Question: I have a SQL Server database and I need to manually do an update query. There for no solutions using any programming language can be used.(stored procedures can be used)
I have 4 tables affected (/used) in the query.
- - - -
I need to update the field [Orders].[OrderStatusID] which is a foreign key to [Statuses]. (So actually changing the state of the order. The table [StatusHistoryForOrder] is a linking table to [StatusHistory] and only contains 2 colums.
- -
Don't say that this is not logically cause I already know that. The company who designed the database is a complete retarded company but the database is now too large to set things straight and there is neither the time or money to do it.
The [StatusHistory] table has multiple columns:
- - - -
The [StatusHistory].[OrderStatusId] is also a foreign key to [Statuses].
In the update query I need to update the status of the order to status 16. But only on rows that now have status 1 and are older then 60 days. I know I can check the date by using the function
'''
DATEDIFF(DD,[StatusHistory].[Date],GETDATE()) > 60
'''
But how to implement this query if the date field is not in the orders. And to set the new [StatusHistory] a new row has to be made for that table and the [StatusHistoryForOrder] table also needs a new row and the ID of that row needs to be set in the [Orders] table row.
Does anyone know how to do this? I am fairly new to SQL Server (or SQL for that matter) and I have absolutly no clue where to begin.
Conclusion:
I need a stored procedure that first checks every row in [Orders] if the [StatusHistory].[Date] (which is linked to the order using foreign keys) of that order is older that 60. If it is older then a new StatusHistory row must be inserted with the current date and status 16. Then in [StatusHistoryForOrder] a new row must be inserted with the new ID of the statusHistory been set in [StatusHistoryForOrder].[OrderStatusHistoryid] and the order id set in [StatusHistoryForOrder].[OrderId]. And last but not least: The [Orders].[OrderStatusID] also needs to be set to 16.
---
A select query to select the date and status of the order:
'''
SELECT TOP (100) PERCENT
dbo.Orders.OrderID,
dbo.Statuses.Description AS Status,
dbo.StatusHistory.Date
FROM
dbo.Orders
INNER JOIN
dbo.Statuses
ON
dbo.Orders.OrderStatusID = dbo.Statuses.StatusId
INNER JOIN
dbo.StatusHistoryForOrder
ON
dbo.Orders.OrderID = dbo.StatusHistoryForOrder.OrderId
INNER JOIN
dbo.StatusHistory
ON
dbo.StatusHistoryForOrder.OrderStatusHistoryid = dbo.StatusHistory.OrderStatusHistoryId
WHERE
(dbo.Statuses.StatusId = 1)
AND
(DATEDIFF(DD, dbo.StatusHistory.Date, GETDATE()) > 60)
'''
---
For @marc_s:

---
Can anyone help me with that?
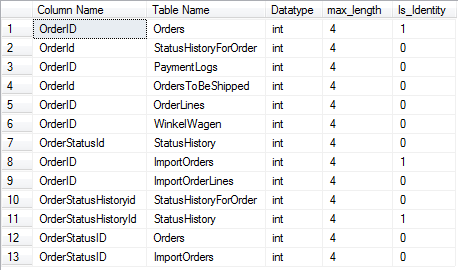
Answer: Try this CTE (Common Table Expression) to find all those orders - does it work, are the results plausible? (this doesn't update anything just yet - just SELECTing for now):
'''
USE (your database name here)
GO
DECLARE @OrdersToUpdate TABLE (OrderID INT, StatusHistoryID INT, StatusDate DATETIME)
;WITH RelevantOrders AS
(
SELECT
o.OrderId, sh.Date
FROM dbo.Orders o
INNER JOIN dbo.StatusHistoryForOrder ho ON ho.OrderId = o.OrderId
INNER JOIN dbo.StatusHistory sh ON ho.OrderStatusHistoryid = sh.OrderStatusHistoryid
WHERE
sh.Date <= DATEADD(D, -60, GETDATE()) -- older than 60 days back from today
AND o.OrderStatusID = 1 -- status = 1
)
INSERT INTO @OrdersToUpdate(OrderID, StatusDate)
SELECT OrderID, [Date]
FROM RelevantOrders
BEGIN TRANSACTION
BEGIN TRY
DECLARE @OrderIDToInsert INT, -- OrderID to process
@InsertedStatusHistoryID INT -- new ID of the inserted row in StatusHistory
-- grab the first OrderID that needs to be processed
SELECT TOP 1 @OrderIDToInsert = OrderID
FROM @OrdersToUpdate
WHERE StatusHistoryID IS NULL
ORDER BY OrderID
-- as long as there are still more OrderID to be processed ....
WHILE @OrderIDToInsert IS NOT NULL
BEGIN
PRINT 'Now inserting new StatusHistory entry for OrderID = ' + CAST(@OrderIDToInsert AS VARCHAR(10))
INSERT INTO dbo.StatusHistory(OrderStatusID, [Date], [Message])
VALUES(16, GETDATE(), 'Bulk Insert/Update operation') -- enter here whatever you want to store
SELECT @InsertedStatusHistoryID = SCOPE_IDENTITY(); -- grab newly inserted ID
PRINT 'New StatusHistory entry inserted with ID = ' + CAST(@InsertedStatusHistoryID AS VARCHAR(10))
UPDATE @OrdersToUpdate
SET StatusHistoryID = @InsertedStatusHistoryID
WHERE OrderID = @OrderIDToInsert
-- safety - reset @OrderIDToInsert to NULL so that we'll know when we're done
SET @OrderIDToInsert = NULL
-- read next OrderID to be processed
SELECT TOP 1 @OrderIDToInsert = OrderID
FROM @OrdersToUpdate
WHERE StatusHistoryID IS NULL
ORDER BY OrderID
END
-- insert into the StatusHistoryForOrder table
INSERT INTO dbo.StatusHistoryForOrder(OrderID, OrderStatusHistoryID)
SELECT OrderID, StatusHistoryID
FROM @OrdersToUpdate
-- update your Orders to status ID = 16
UPDATE dbo.Orders
SET OrderStatusID = 16
FROM @OrdersToUpdate upd
WHERE dbo.Orders.OrderID = upd.OrderID
COMMIT TRANSACTION
END TRY
BEGIN CATCH
SELECT
ERROR_NUMBER() AS ErrorNumber,
ERROR_SEVERITY() AS ErrorSeverity,
ERROR_STATE() AS ErrorState,
ERROR_PROCEDURE() AS ErrorProcedure,
ERROR_LINE() AS ErrorLine,
ERROR_MESSAGE() AS ErrorMessage
ROLLBACK TRANSACTION
END CATCH
'''
This CTE basically joins your 'Orders' table to the 'StatusHistory' table (via the intermediate link table) and selects the values you're interested in (hopefully!).